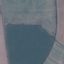
Land use / land cover: AnnualCrop